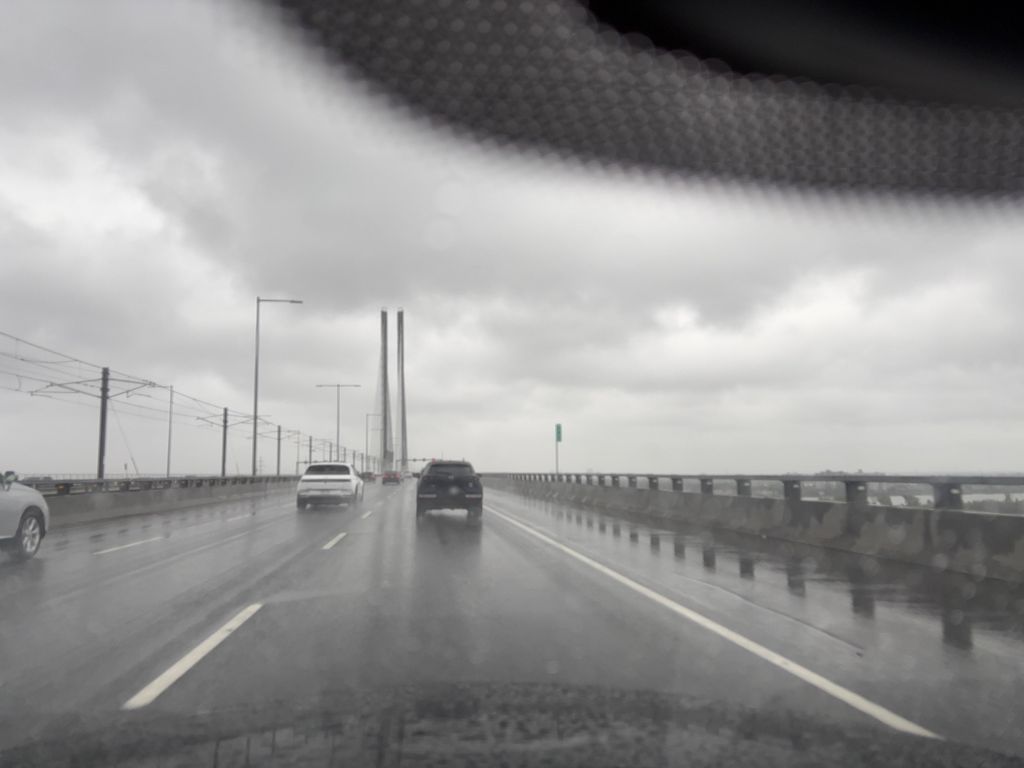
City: montreal